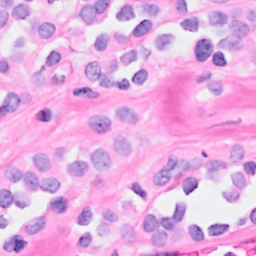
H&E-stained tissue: Breast